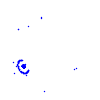
Particle: kaon